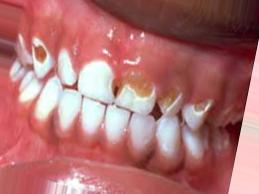
Condition: Caries